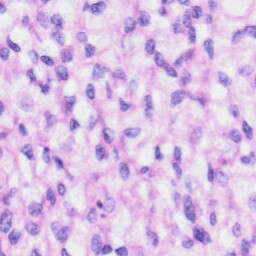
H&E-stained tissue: Liver